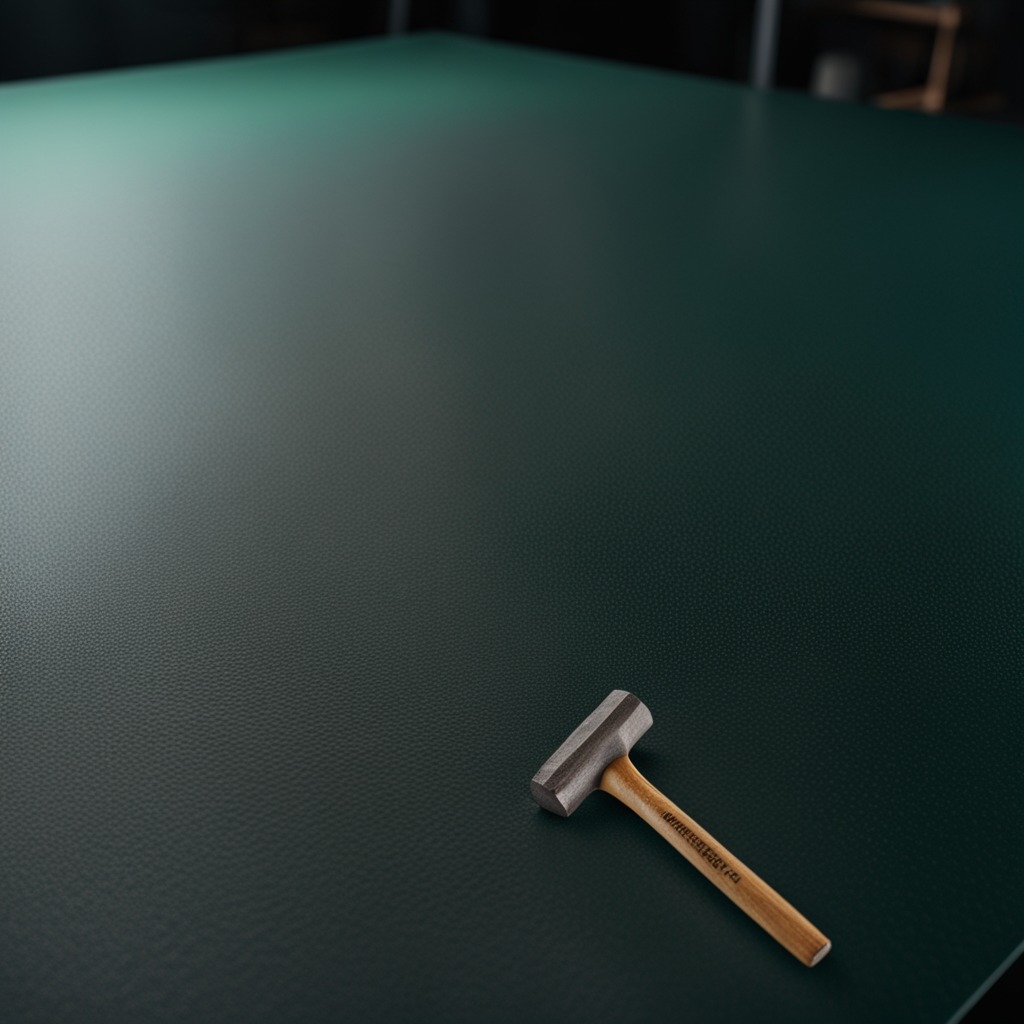
A hammer is lying on a clean granite tabletop covered with a green rubber mat inside a workshop at night.